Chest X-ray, AP view. Patient: 59 years old, sex F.
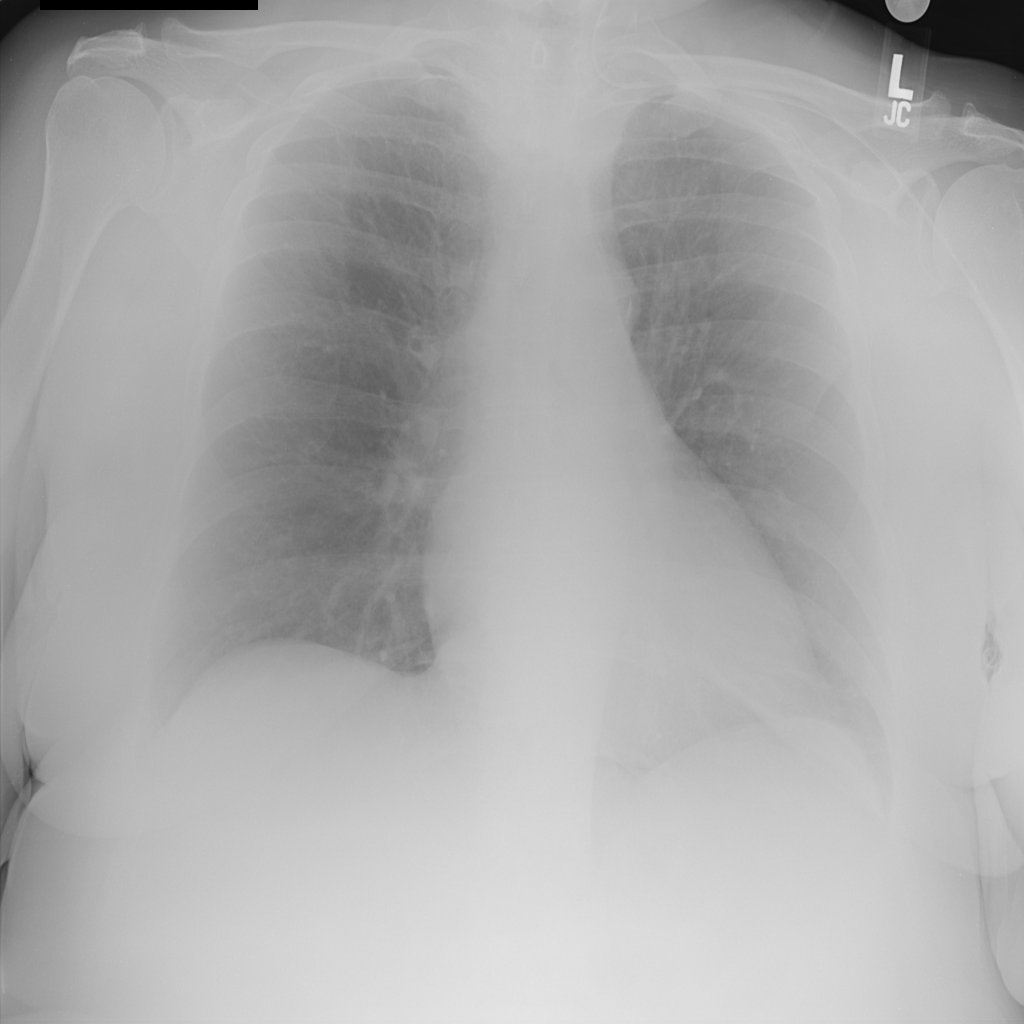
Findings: No Finding